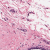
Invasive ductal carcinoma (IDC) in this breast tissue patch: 0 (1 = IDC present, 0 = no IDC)